Question: I've tried to show an indeterminate activity circle like this one:

Here's the layout code:
'''
<ProgressBar
android:id="@+id/progress"
style="@style/GenericProgressIndicator"
android:layout_width="wrap_content"
android:layout_height="fill_parent"
android:layout_gravity="center_vertical|center_horizontal"
android:visibility="gone" />
'''
Here's the styling code:
'''
<style name="GenericProgressIndicator" parent="@android:style/Widget.ProgressBar.Large">
<item name="android:layout_width">wrap_content</item>
<item name="android:layout_height">wrap_content</item>
<item name="android:indeterminate">true</item>
</style>
'''
My circle doesn't look anything like the Holo themed circle that you see in the Gmail App or the Play app. What am I doing wrong? How can I get the nice Holo animated activity circle?
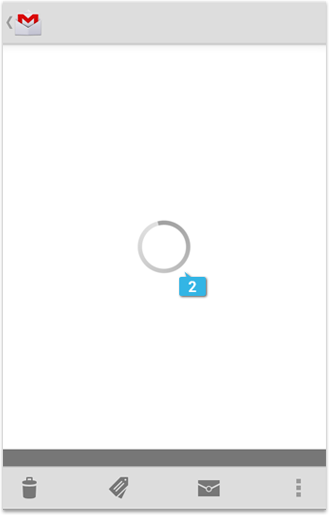
Answer: This really wasn't documented anywhere and I found it through some random article. Adding this styling attribute does the trick:
'''
style="?android:attr/progressBarStyleLarge"
'''
The only reference to this on the developer documentation is <URL>.